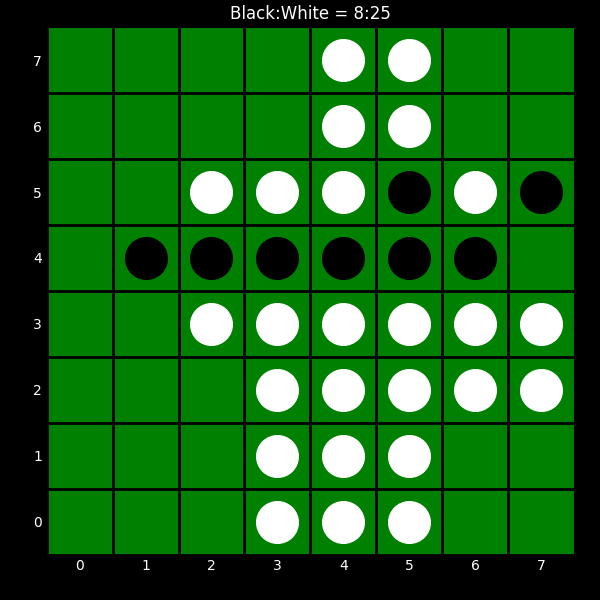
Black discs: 8
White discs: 25